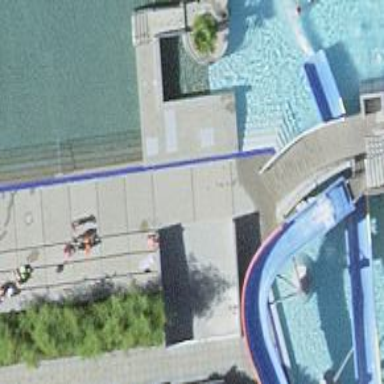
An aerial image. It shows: Outdoor swimming pool located on leisure land.